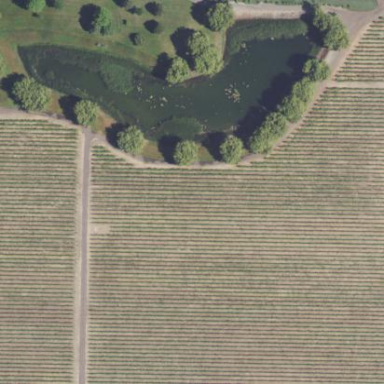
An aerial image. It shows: Beautiful vineyard in the countryside.